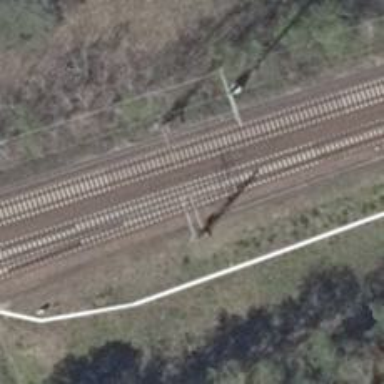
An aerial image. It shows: Railway track with contact line for electrification.